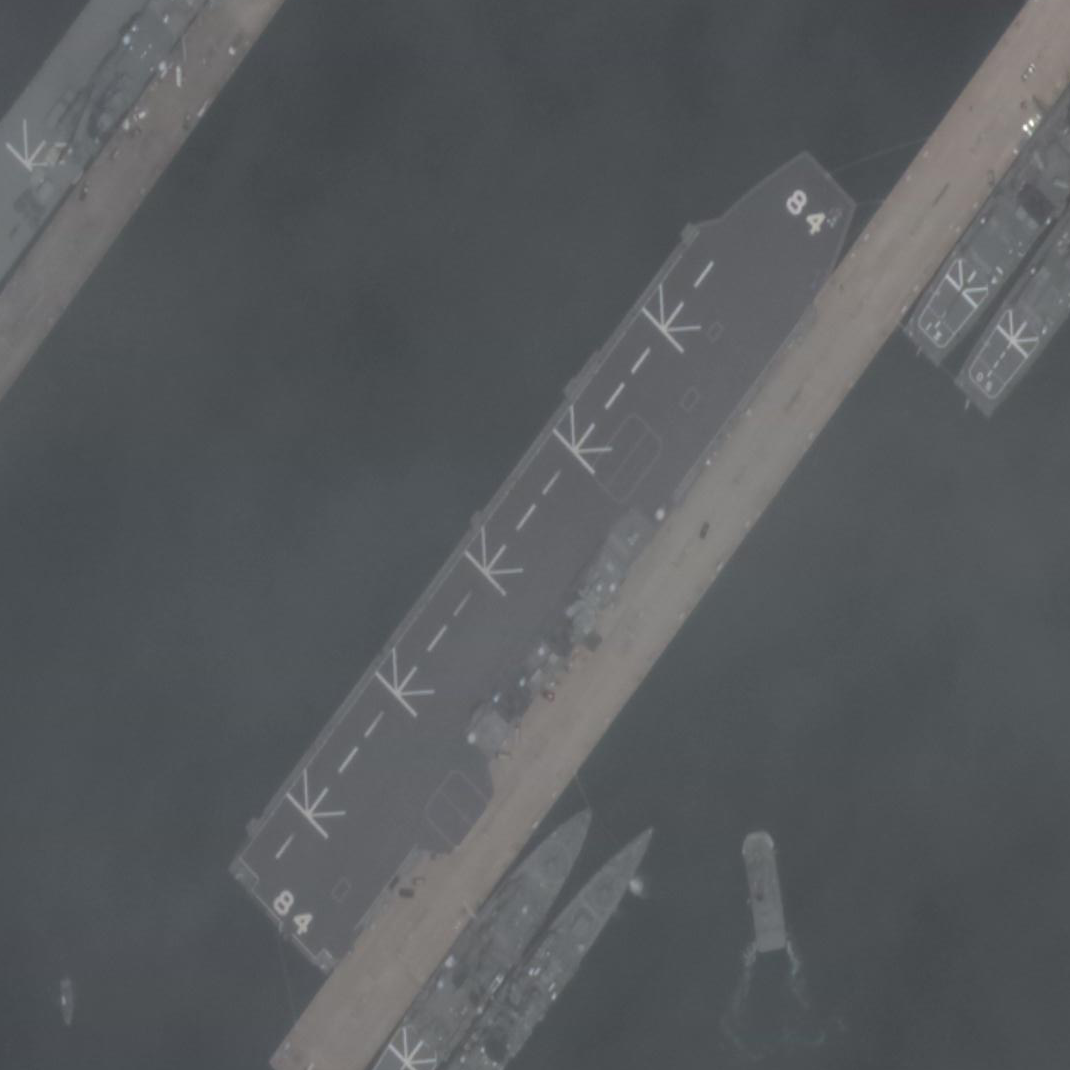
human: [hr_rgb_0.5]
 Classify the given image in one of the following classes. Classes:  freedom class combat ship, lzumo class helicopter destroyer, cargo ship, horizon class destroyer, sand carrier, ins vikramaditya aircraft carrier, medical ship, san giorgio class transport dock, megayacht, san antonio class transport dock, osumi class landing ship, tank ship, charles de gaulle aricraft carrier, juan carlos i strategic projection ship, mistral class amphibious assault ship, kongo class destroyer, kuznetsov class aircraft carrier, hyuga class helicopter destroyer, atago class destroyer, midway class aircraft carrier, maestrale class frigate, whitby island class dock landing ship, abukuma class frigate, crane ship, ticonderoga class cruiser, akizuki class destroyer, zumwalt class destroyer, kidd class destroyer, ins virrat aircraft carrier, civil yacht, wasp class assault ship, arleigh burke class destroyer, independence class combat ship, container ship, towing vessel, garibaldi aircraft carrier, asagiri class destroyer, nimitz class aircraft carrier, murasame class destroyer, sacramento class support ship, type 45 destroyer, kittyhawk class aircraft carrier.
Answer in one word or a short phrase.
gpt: Lzumo class helicopter destroyer